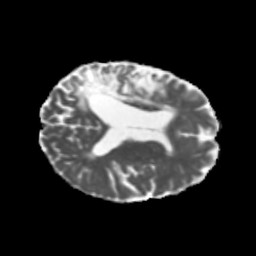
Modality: MD
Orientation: axial
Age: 69
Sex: female
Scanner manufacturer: siemens
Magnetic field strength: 3 T
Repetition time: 5.47 s
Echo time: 0.0854 s